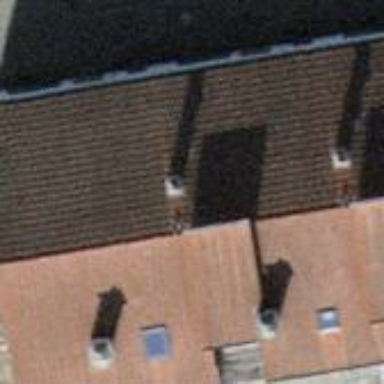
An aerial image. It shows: Terrace building.